Question: Does anybody know if it is possibile, and how to, hide or do not show CheckBoxTreeItem borders?
I mean the rectangle such as this picture.

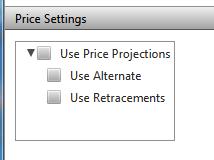
Answer: You can use the 'setStyle()' method with the '-fx-border-color' property.
'''
treeView.setStyle("-fx-border-color: white white white white;");
'''
('null' instead of 'white' seems to work too)